Question: I have Google Chrome Version 38.0.2125.111 m installed on my windows XP machine.
Whenever I start Chrome, it loads Google Now and Google+ Hangouts extensions automatically (see attached screenshot of task manager).

Although they automatically stop after a minute, its troubling me because I never installed either of these extensions.
1. What is Google doing with loading these extensions without me explicitly installing them?
2. Can I block them from loading?
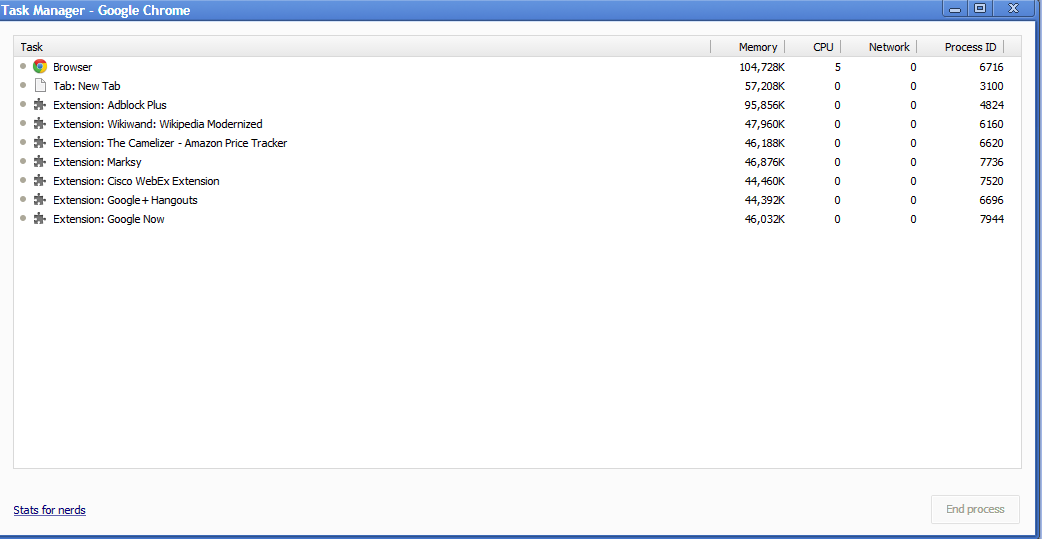
Answer: 1. These are component extensions, extensions that are bundled with Chrome.
2. If you don't use any of these services, you can disable them by starting Chrome with the --disable-component-extensions-with-background-pages flag.